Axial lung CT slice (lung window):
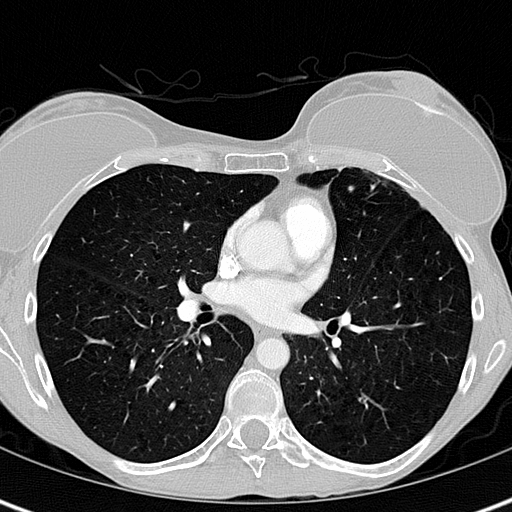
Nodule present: no